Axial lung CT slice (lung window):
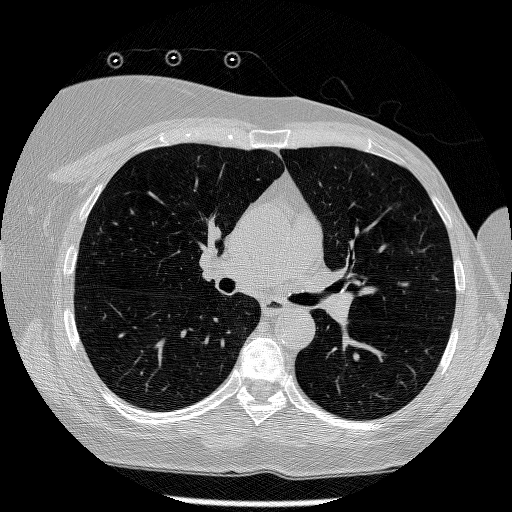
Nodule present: no